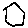
Label: hexagon